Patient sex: M
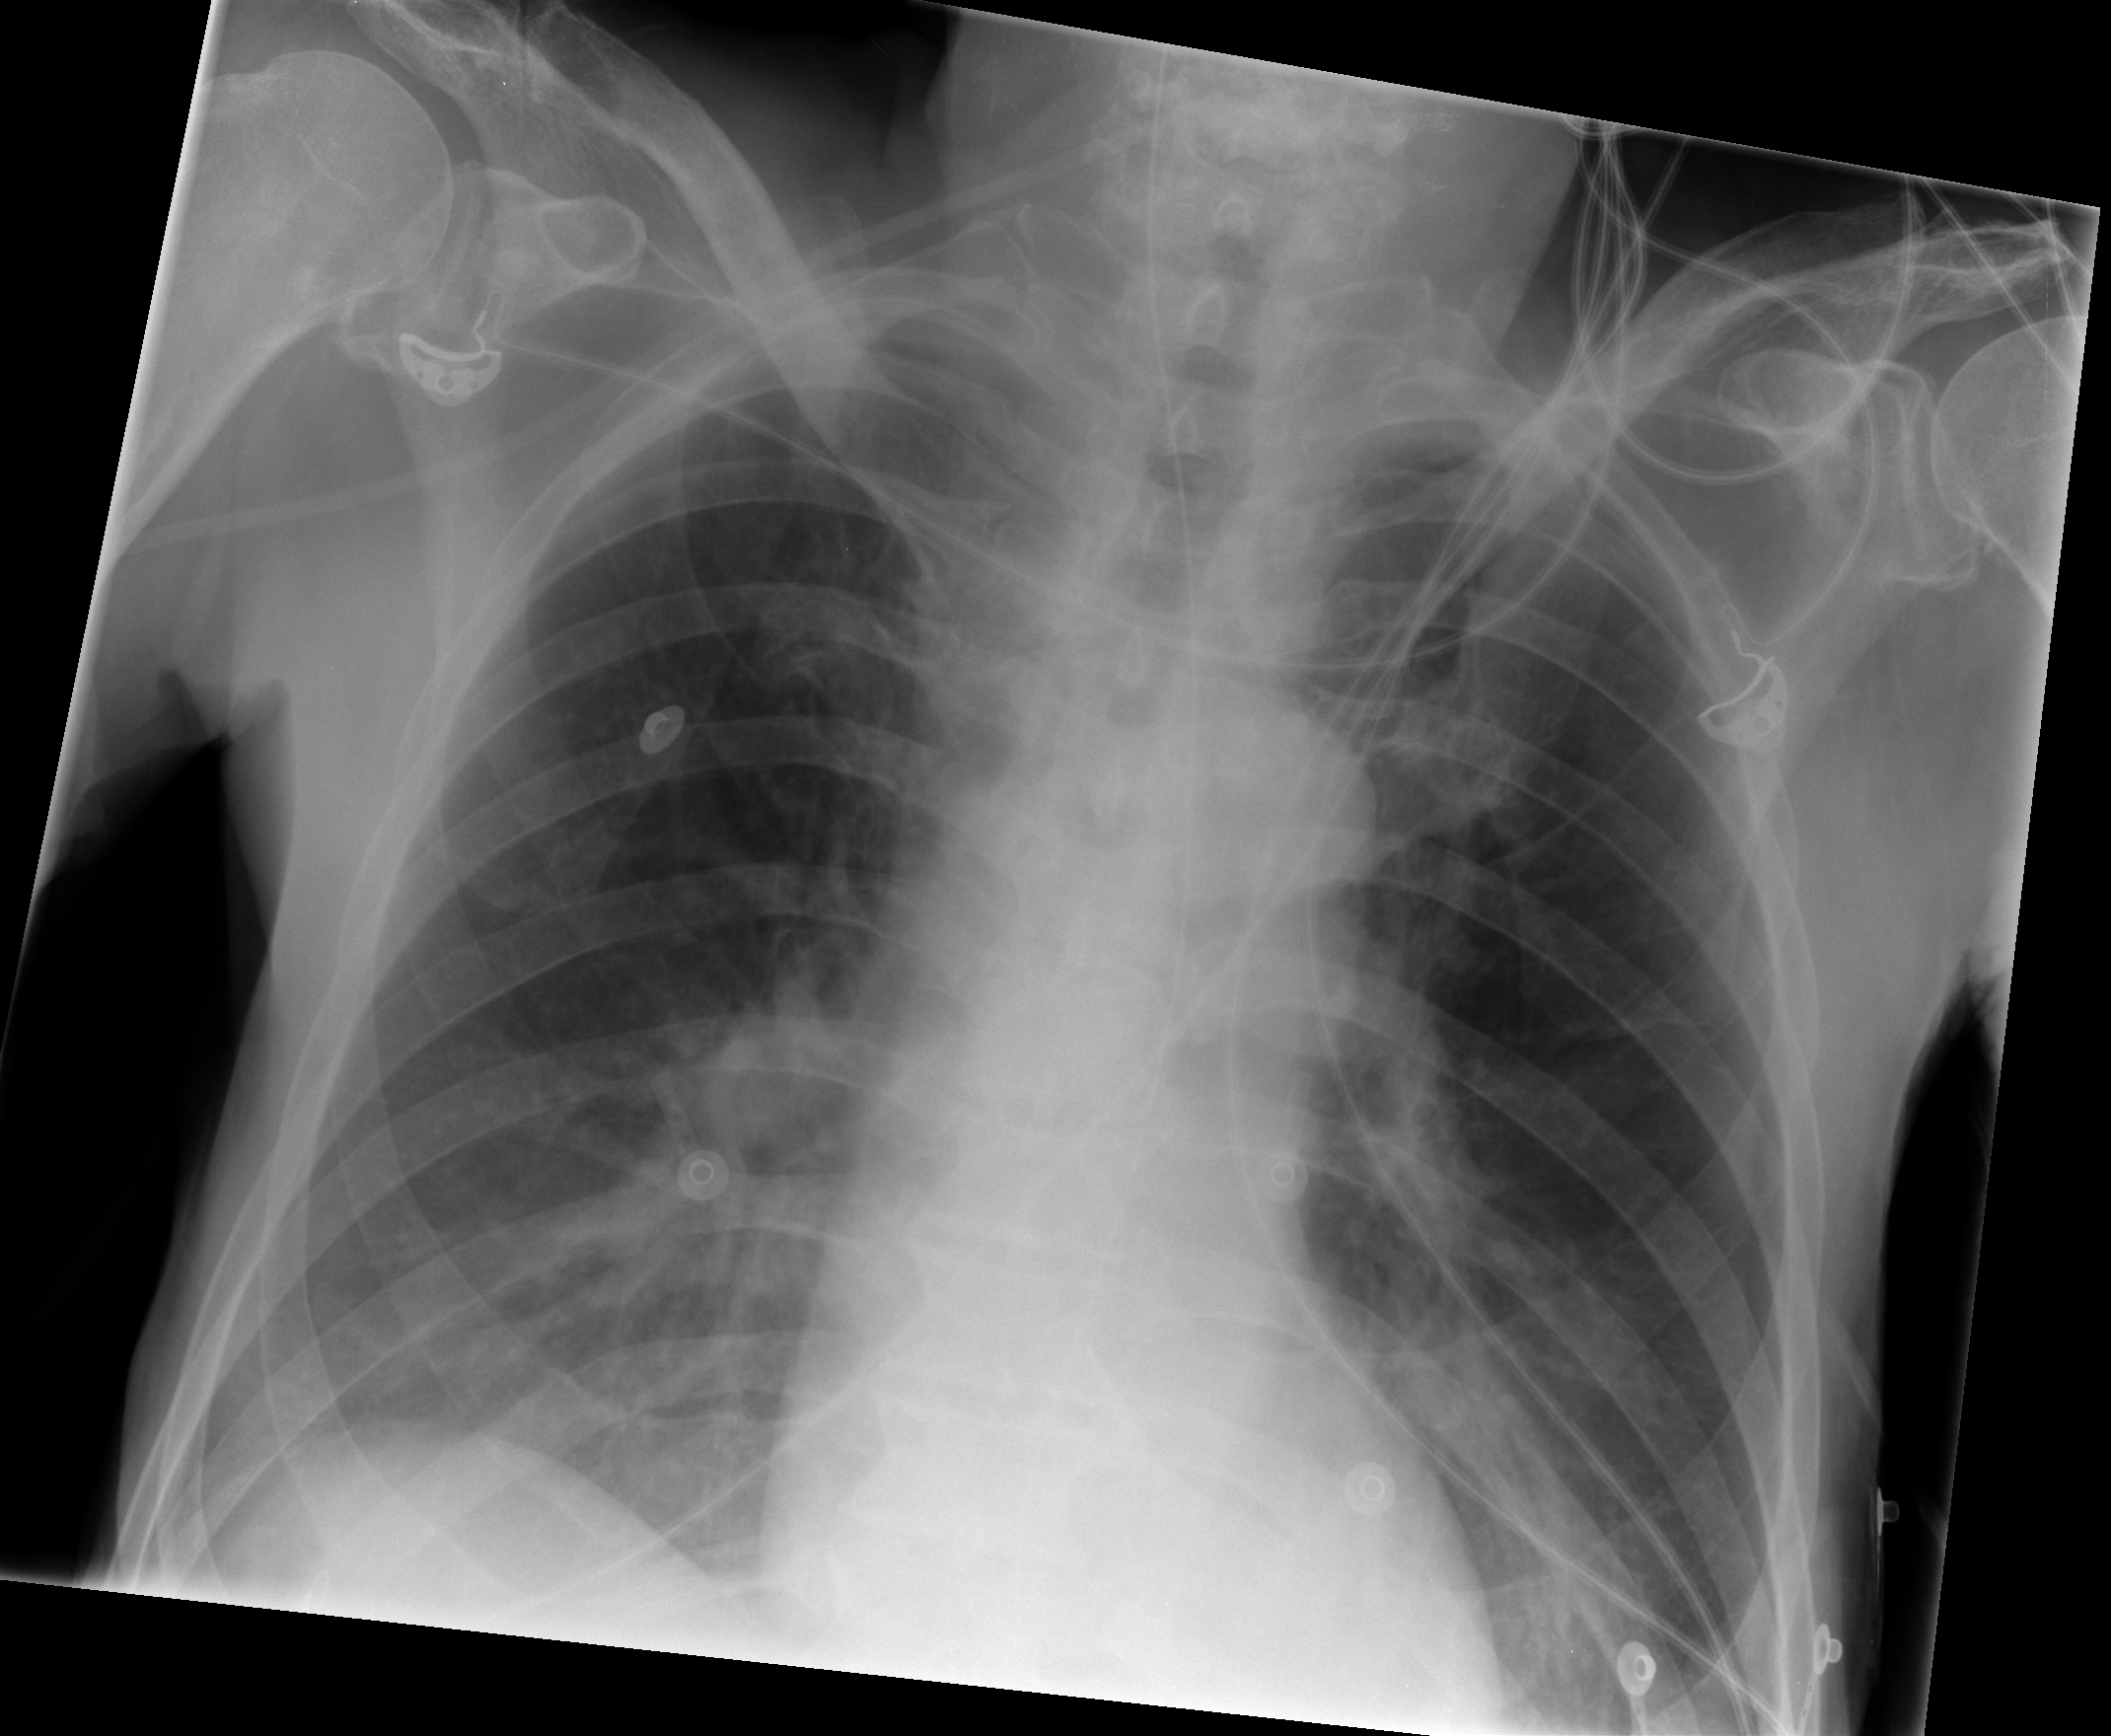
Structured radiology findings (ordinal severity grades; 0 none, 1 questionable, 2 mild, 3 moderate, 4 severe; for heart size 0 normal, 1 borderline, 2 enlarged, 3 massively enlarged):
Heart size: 0
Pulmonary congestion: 0
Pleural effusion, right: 0
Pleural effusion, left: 0
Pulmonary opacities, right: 1
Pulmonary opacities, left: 1
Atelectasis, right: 1
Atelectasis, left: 1